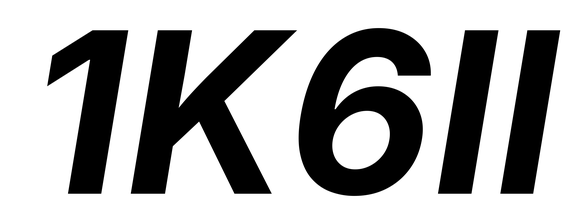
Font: Inter-Italic_Bold_Italic